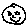
Label: smiley face